Interaction volume radius: 10 \u00c5
Interaction volume height: 20 \u00c5
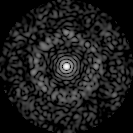
Disorder parameter: 0.8549